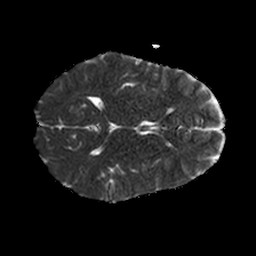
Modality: ADC
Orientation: axial
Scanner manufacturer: philips
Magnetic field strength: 1.5 T
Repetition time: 3.265 s
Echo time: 0.06922 s